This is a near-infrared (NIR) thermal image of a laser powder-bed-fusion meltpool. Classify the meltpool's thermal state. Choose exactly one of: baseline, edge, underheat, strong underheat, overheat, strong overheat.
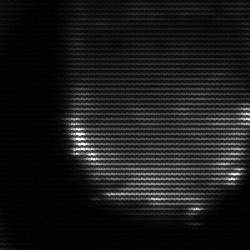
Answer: edge